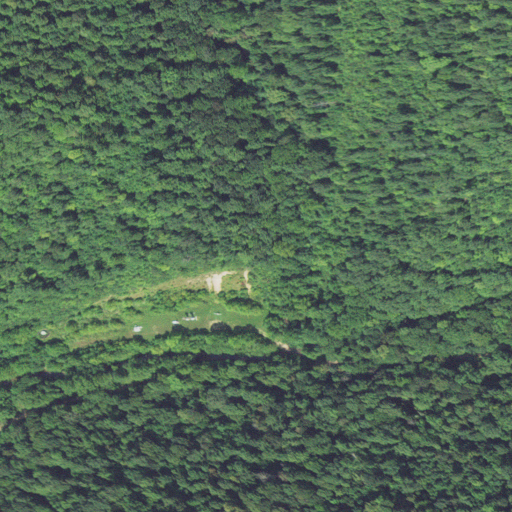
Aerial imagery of valley in West Virginia named Panther Hollow containing deciduous forest, mixed forest, grassland, open development, and low intensity development